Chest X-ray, PA view. Patient: 50 years old, sex F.
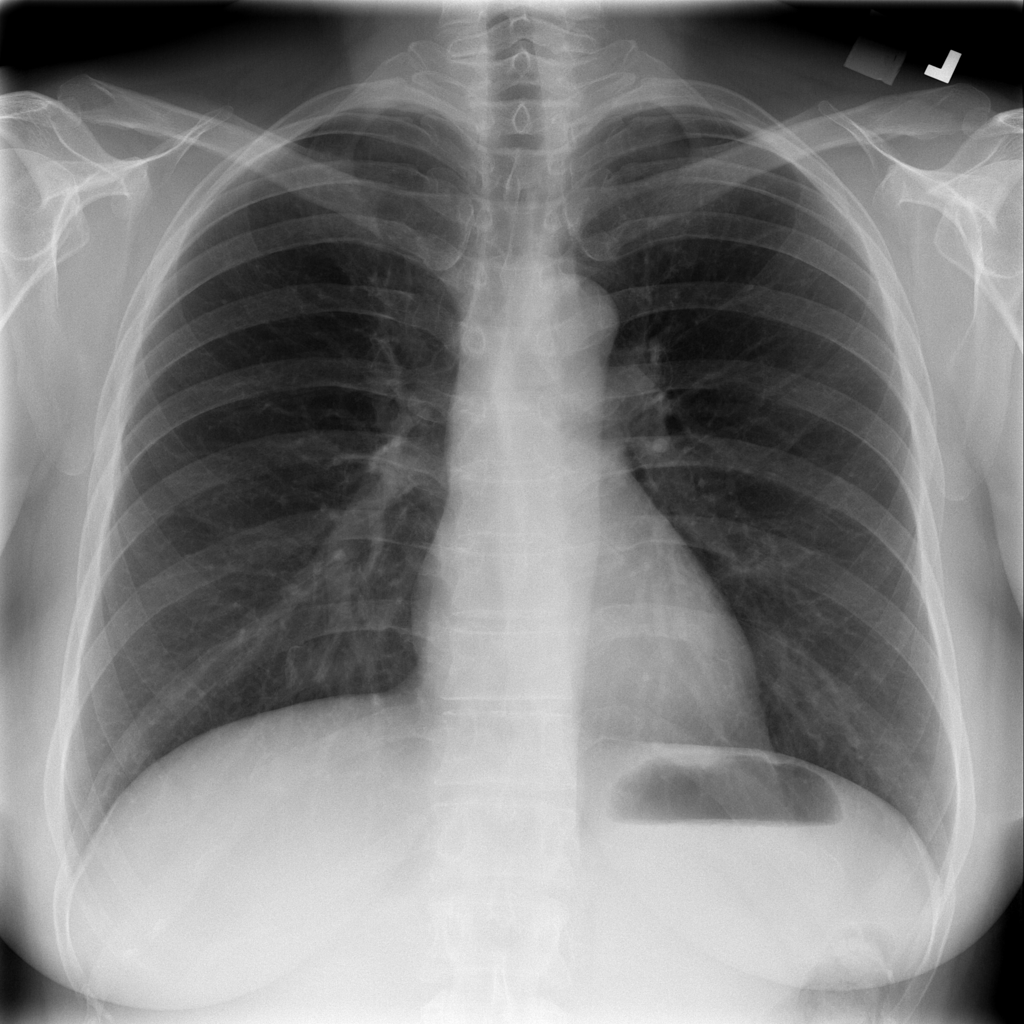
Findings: Infiltration